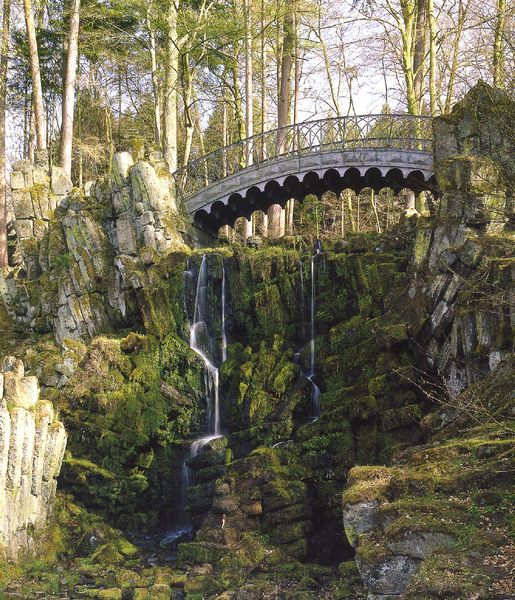
Titel: Romantische Teufelsbrücke im Landschaftgarten Wilhelmshöhe
Künstler: Christoph Jussow
Standort: Kassel, Landschaftsgarten (EU - D - H)
Schlagwörter: felsen, gestein, himmel, nackt, wasser, bäume, grün, landschaft, licht, park, alt, stein, steine, brücke, gitter, sonne, wald, wasserfall, bogen, fels, mauer, schlucht, spazieren, bogenbrücke, ornamente, verzierung, metall, geländer, foto, versteckt, eisen, schmiedeeisen, algen, moos, laubbaum, romantisch, geschichtet, stahl, fantasie, wals, gestapelt, wandeln, altmodisch, felsnadenln